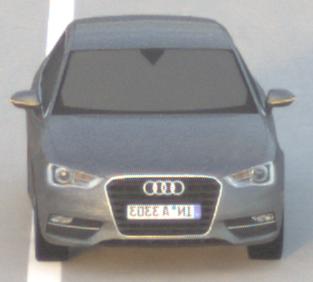
Make: Audi
Model: A3 1.2 TFSI
Detailed model: A3 (8V)
Model produced from: 2013/02
Model produced until: 2014/05
Doors: 3
Color: gray
Road condition: dry road
Daytime: sunrise or sunset
Contrast: low contrast